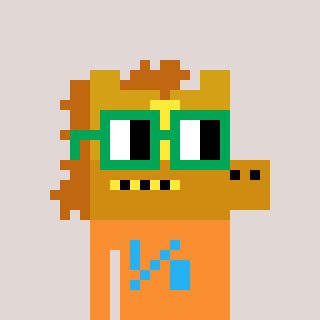
a pixel art character with square green glasses, a yellow horse-shaped head and a orange-colored body on a warm background